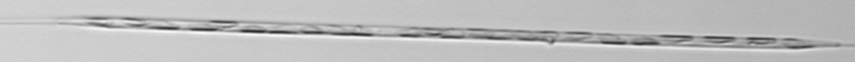
Label: Rhizosolenia